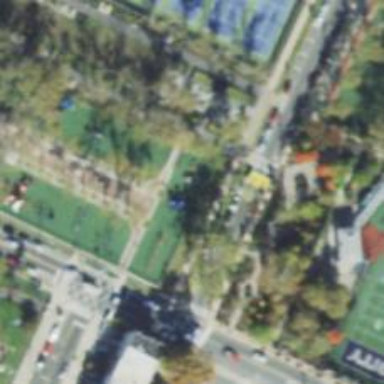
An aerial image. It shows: Springy playground.